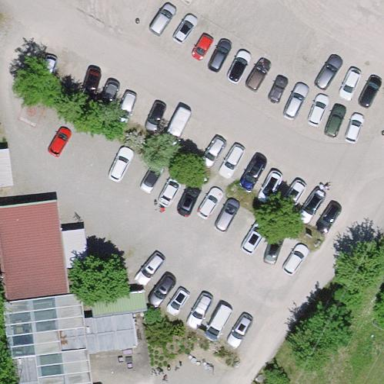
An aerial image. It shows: Parking area.